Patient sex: F
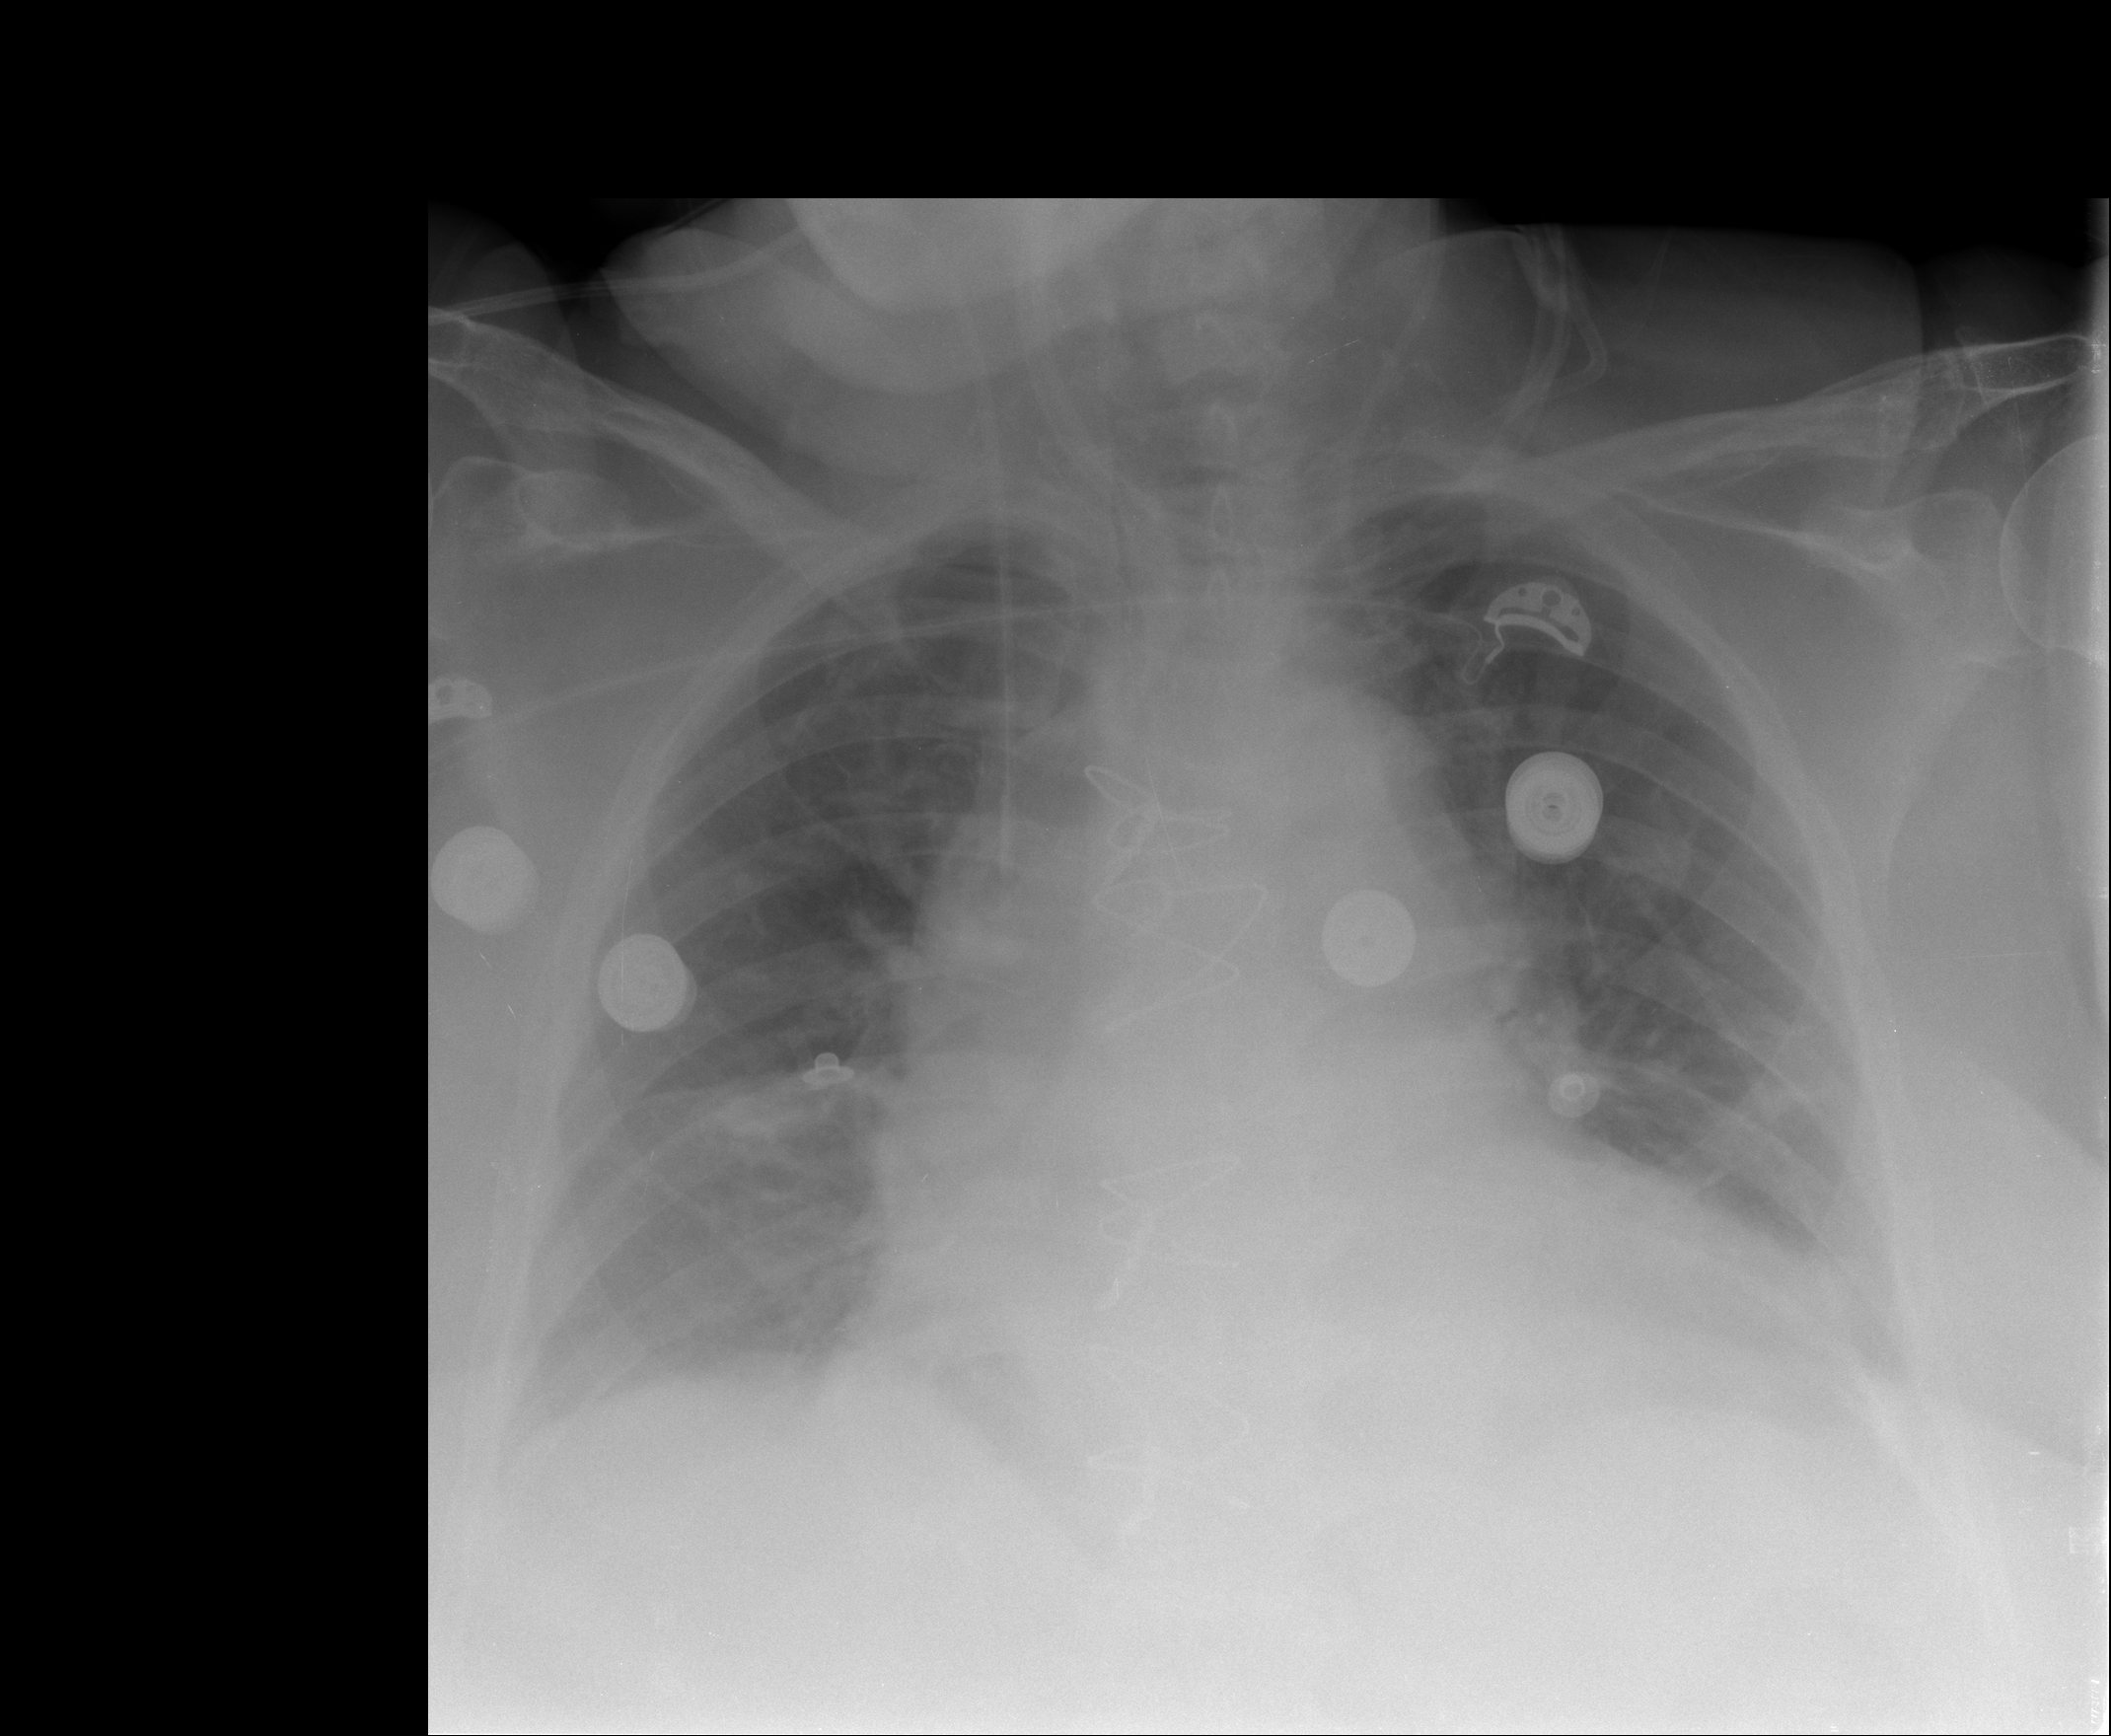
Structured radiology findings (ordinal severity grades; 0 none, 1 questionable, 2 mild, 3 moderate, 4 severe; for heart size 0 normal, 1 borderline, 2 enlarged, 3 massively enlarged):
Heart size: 2
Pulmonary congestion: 0
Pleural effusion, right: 2
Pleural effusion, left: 2
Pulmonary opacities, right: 0
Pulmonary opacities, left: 0
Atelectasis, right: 2
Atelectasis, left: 2